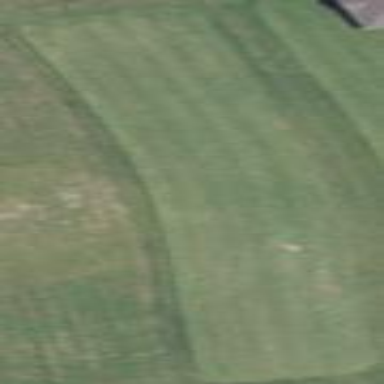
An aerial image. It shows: Golf tee on grassy land.